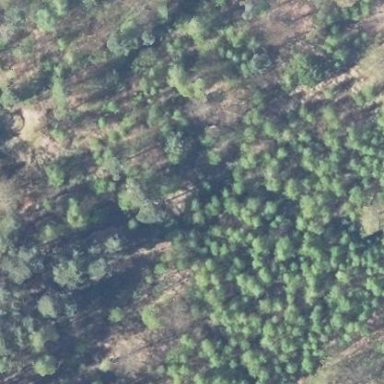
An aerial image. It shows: Patch of scrub vegetation.